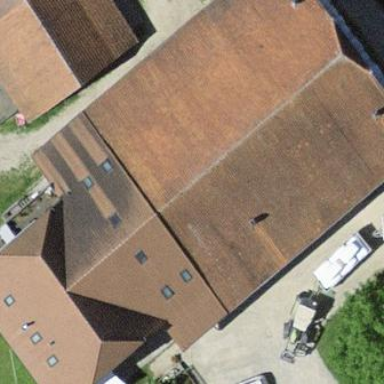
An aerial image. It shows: Farm building.